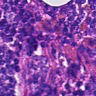
Metastatic tissue present: no